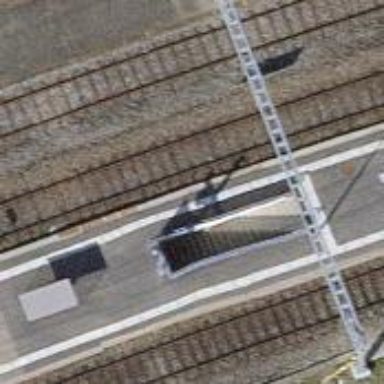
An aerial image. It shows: Stop position for public transport at railway stop.